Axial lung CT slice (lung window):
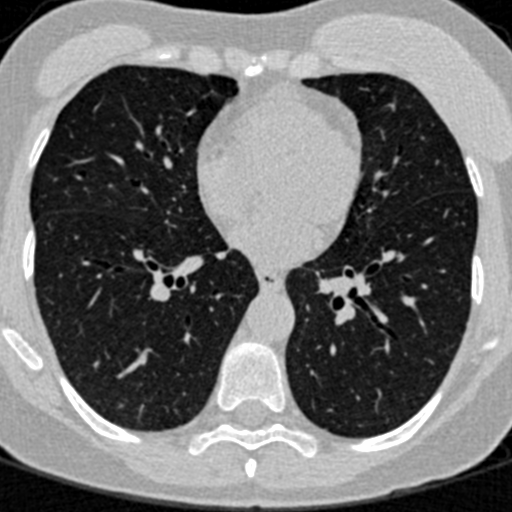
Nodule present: no